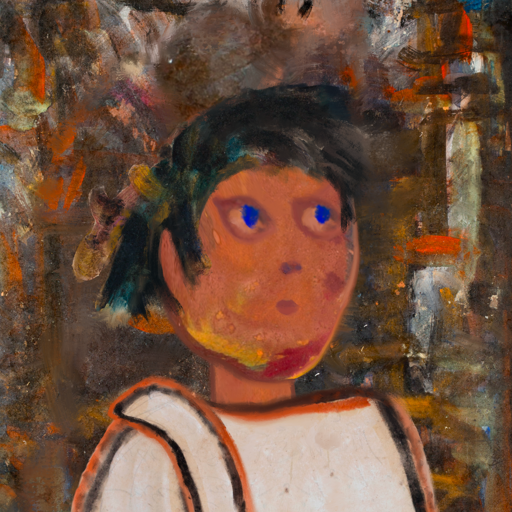
Background: GypsyQueen, Head And Neck Side: Mother_And_Son_Son, Face Side: Mother_And_Son_Mother, Bust: Roy_Bahadur, Hair Side: Pipe, Head Accessory: Blank, Second Necklace: Blank, Necklace: Blank, Baby: Blank